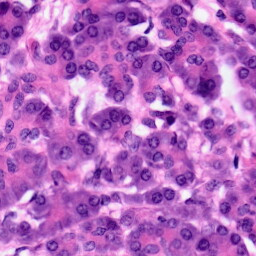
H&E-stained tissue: Pancreatic